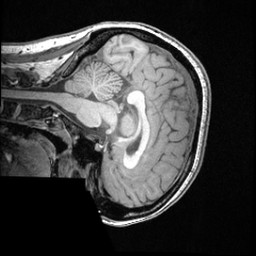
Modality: T1w
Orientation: sagittal
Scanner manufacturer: ge
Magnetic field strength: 3 T
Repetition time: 0.008572 s
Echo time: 0.003384 s